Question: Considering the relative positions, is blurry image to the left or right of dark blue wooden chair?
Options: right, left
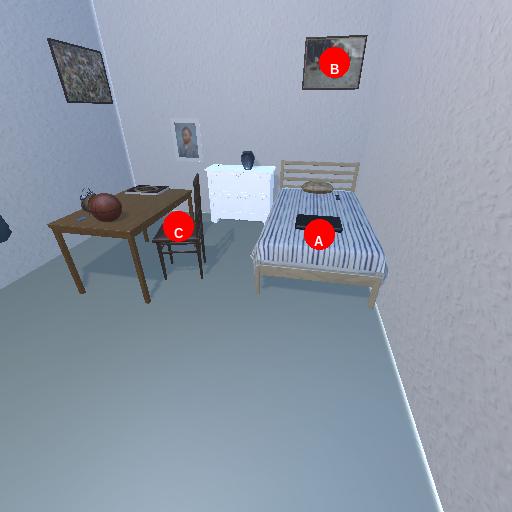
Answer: right